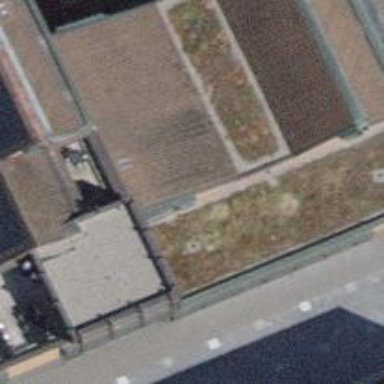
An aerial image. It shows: Police facility.